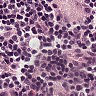
Metastatic tissue present: no